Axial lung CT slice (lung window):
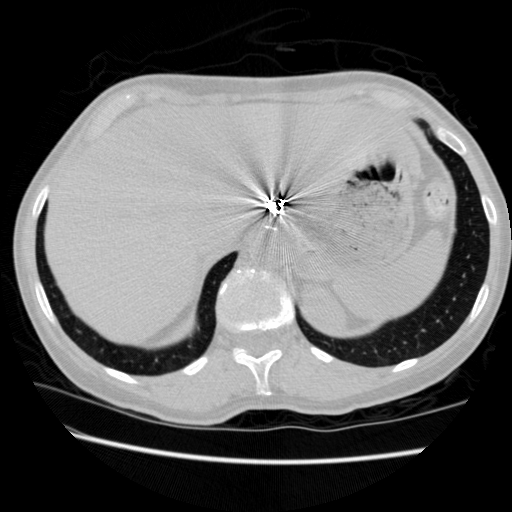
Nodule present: no